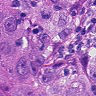
Metastatic tissue present: yes